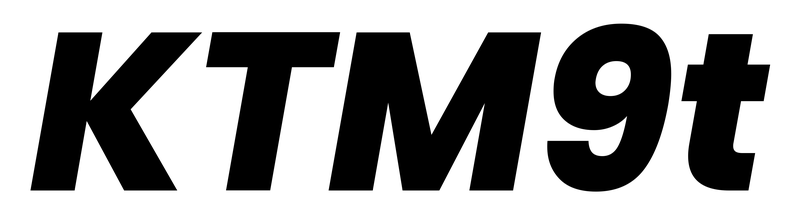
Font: Poppins-ExtraBoldItalic